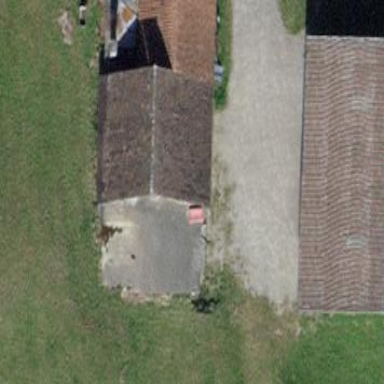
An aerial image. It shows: Shed.